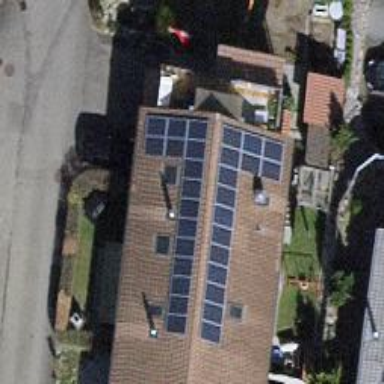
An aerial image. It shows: Solar photovoltaic panel generator.